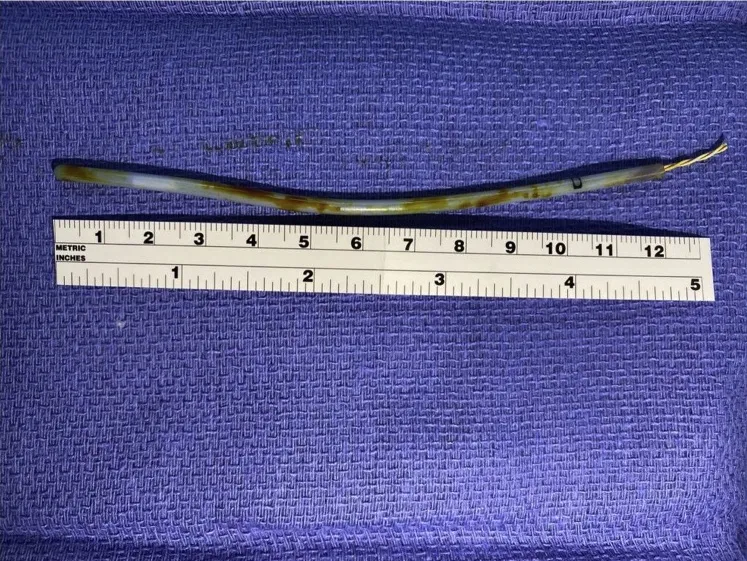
Severed temperature probe (12 cm long).
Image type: medical_photograph (other_medical_photograph)